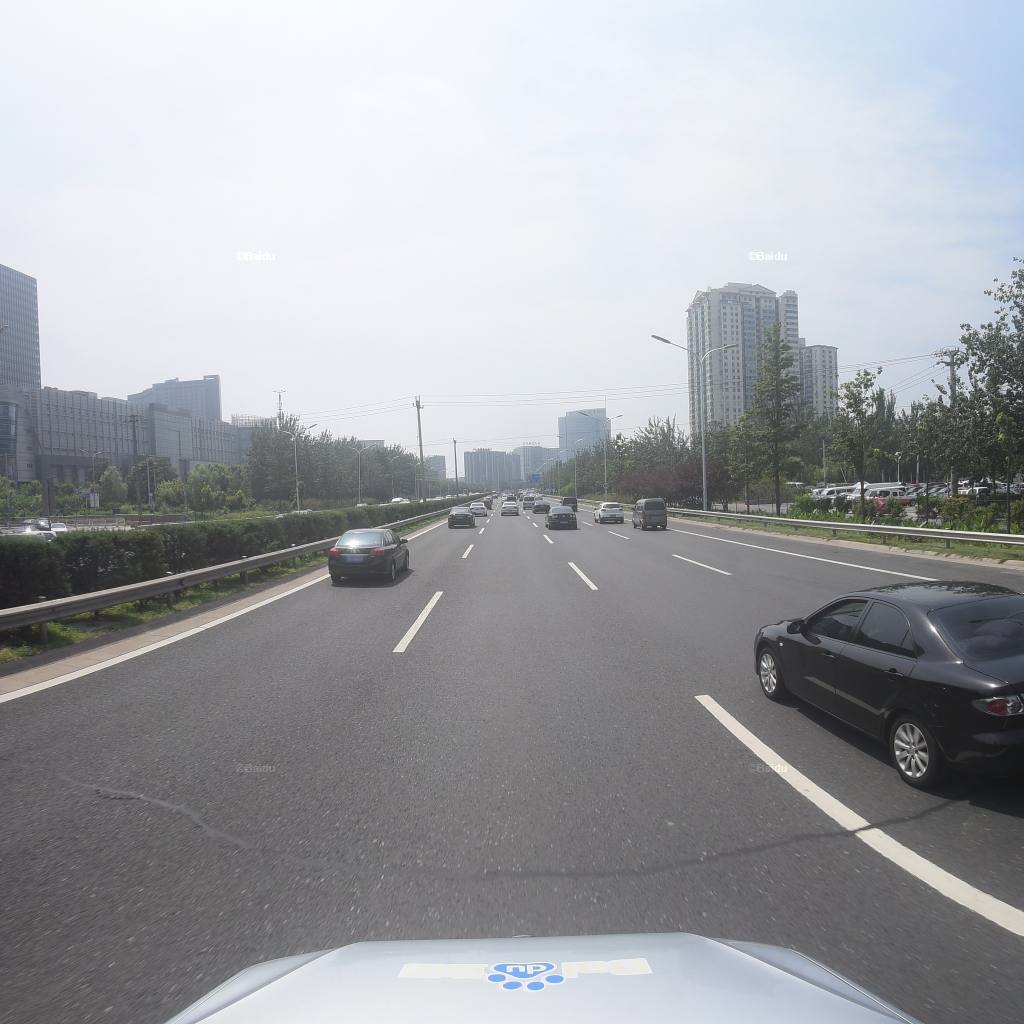
Region: Fengtai
Road damage annotations: transverse patch